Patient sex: M
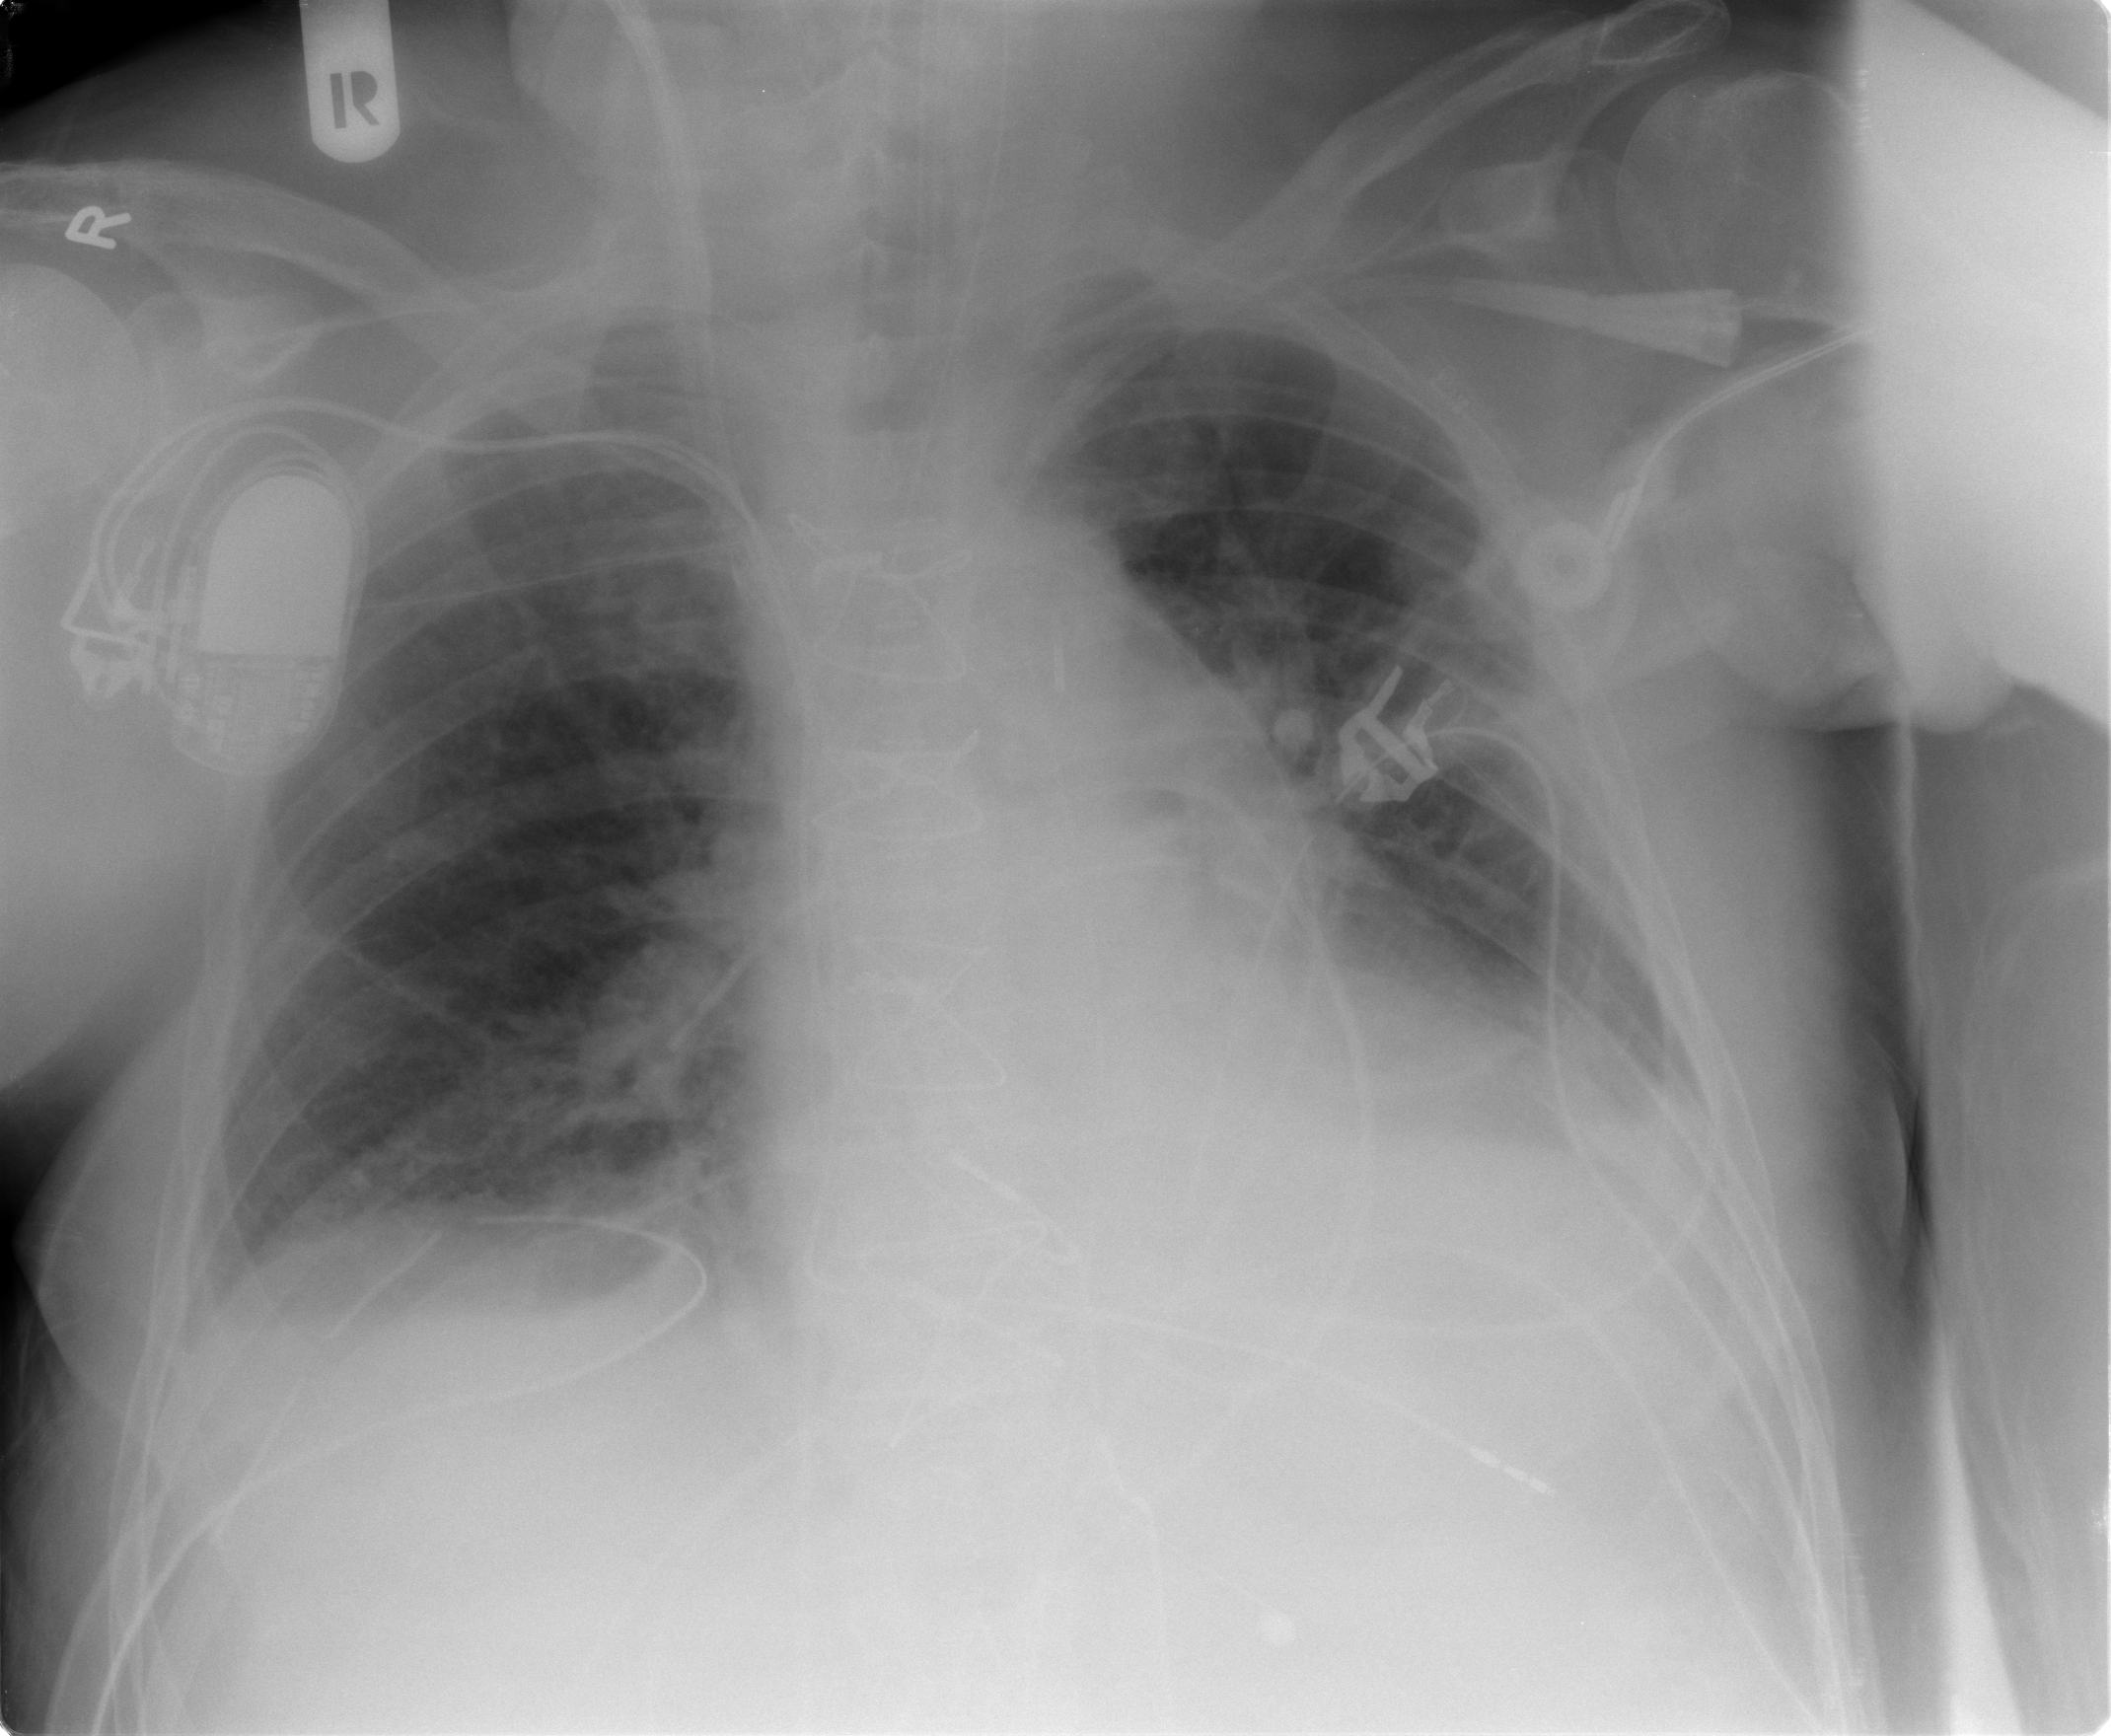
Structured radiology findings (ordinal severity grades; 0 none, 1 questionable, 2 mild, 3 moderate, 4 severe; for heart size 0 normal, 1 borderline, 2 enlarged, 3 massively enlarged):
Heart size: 2
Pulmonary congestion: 2
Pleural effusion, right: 1
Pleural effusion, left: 2
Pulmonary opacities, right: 0
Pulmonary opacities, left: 0
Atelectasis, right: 2
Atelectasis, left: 2